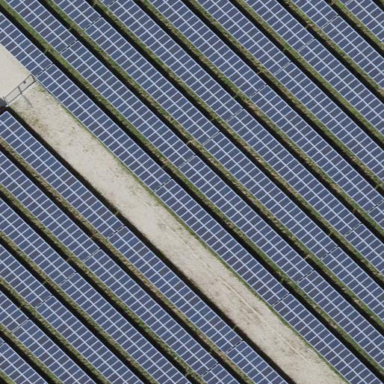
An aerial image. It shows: Solar power generator with photovoltaic panels.